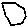
Label: hexagon